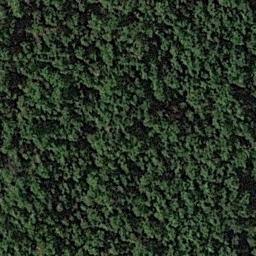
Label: forest